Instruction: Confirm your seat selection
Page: seats
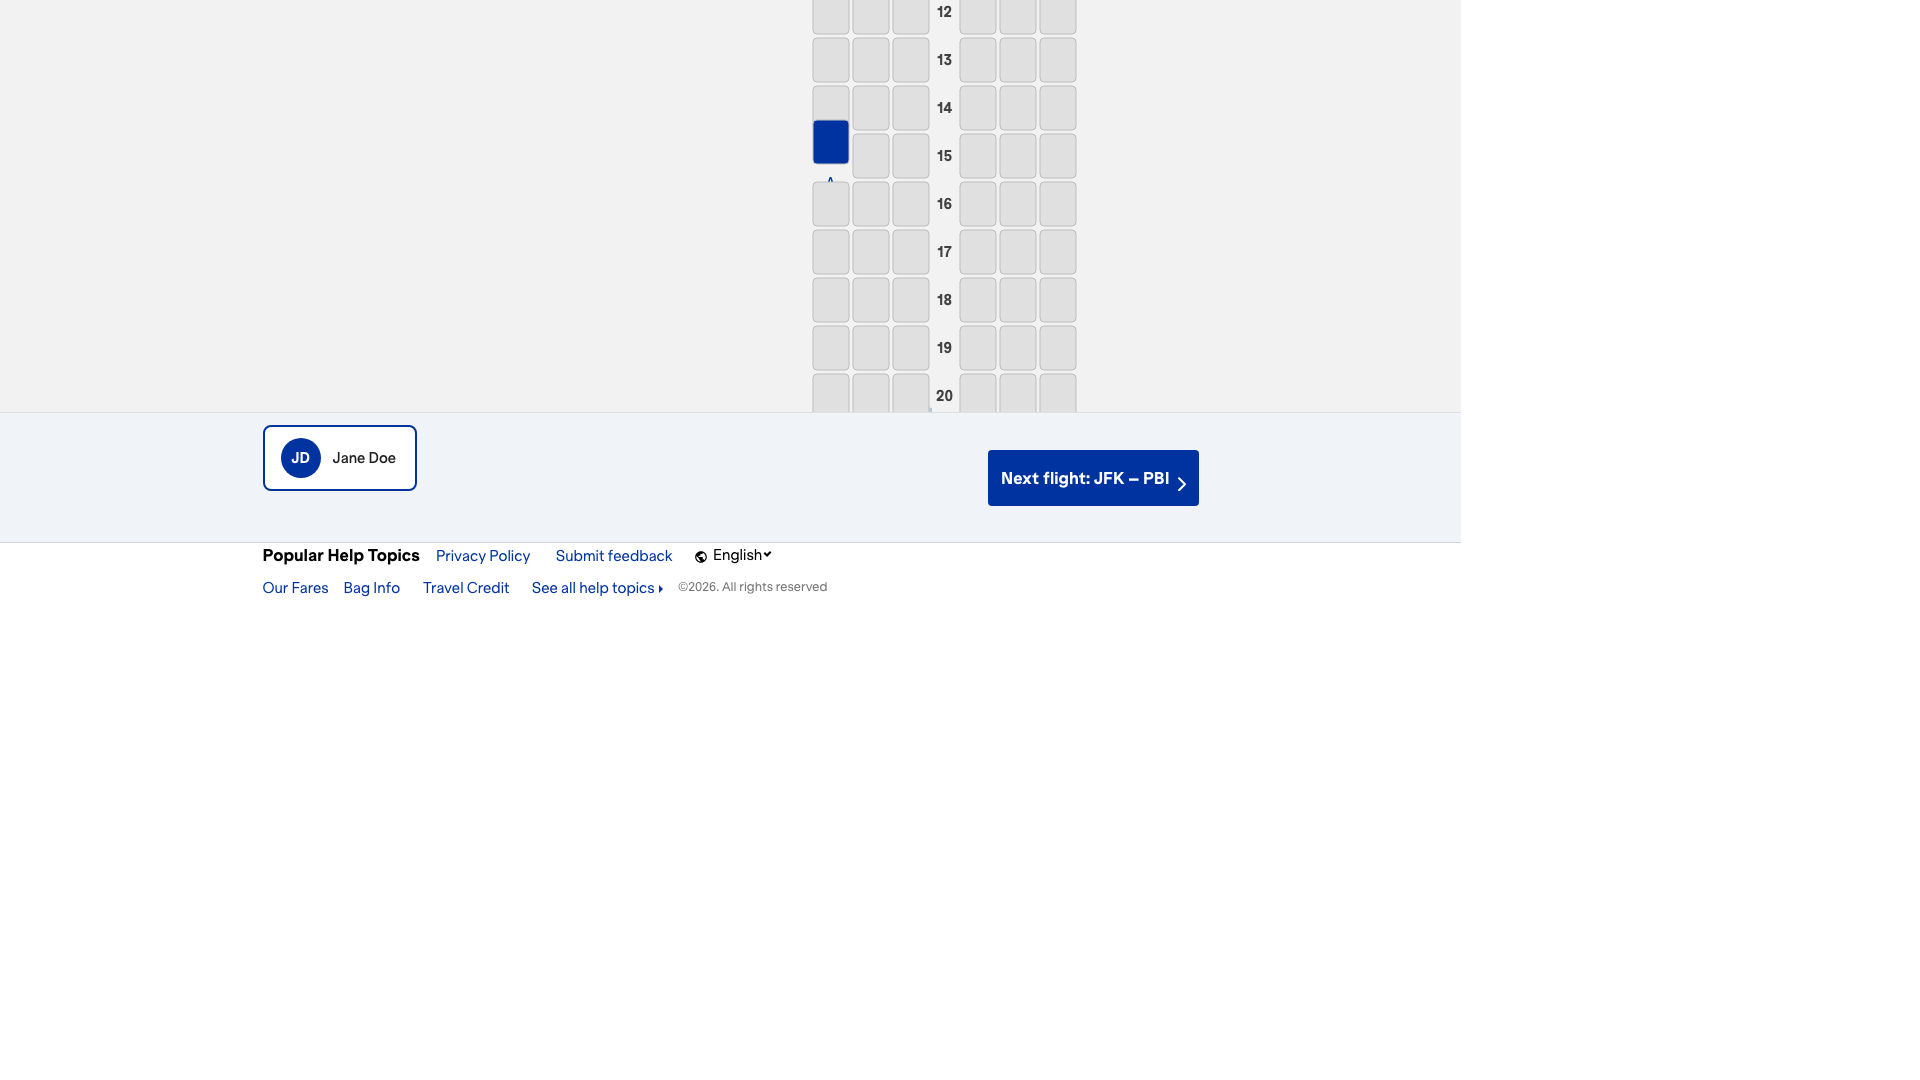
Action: click